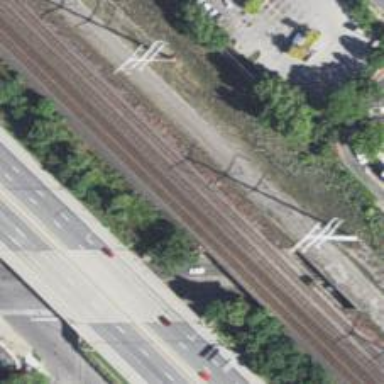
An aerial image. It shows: Railway siding for service.